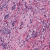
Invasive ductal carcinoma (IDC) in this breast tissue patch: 1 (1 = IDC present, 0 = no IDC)